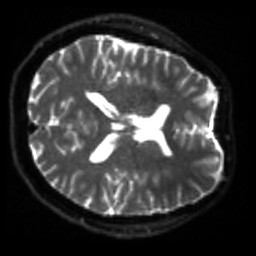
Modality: sbref
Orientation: axial
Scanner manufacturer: siemens
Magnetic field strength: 3 T
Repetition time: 4 s
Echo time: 0.0594 s